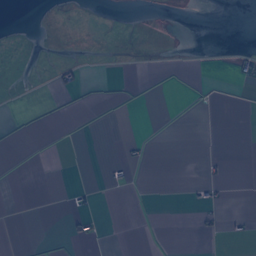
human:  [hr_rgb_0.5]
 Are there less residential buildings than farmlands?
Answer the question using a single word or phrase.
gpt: no

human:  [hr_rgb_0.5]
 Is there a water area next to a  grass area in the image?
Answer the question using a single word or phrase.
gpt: yes

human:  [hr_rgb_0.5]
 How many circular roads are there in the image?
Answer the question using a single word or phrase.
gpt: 0

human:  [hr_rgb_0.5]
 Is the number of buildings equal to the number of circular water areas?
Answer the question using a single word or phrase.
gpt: no

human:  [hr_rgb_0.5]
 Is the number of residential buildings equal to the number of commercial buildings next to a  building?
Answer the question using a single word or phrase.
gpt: no

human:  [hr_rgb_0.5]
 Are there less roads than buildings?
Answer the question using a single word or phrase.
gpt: yes

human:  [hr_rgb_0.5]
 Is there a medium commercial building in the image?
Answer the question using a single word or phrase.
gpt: no

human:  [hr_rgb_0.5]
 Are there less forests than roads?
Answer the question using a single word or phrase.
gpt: yes

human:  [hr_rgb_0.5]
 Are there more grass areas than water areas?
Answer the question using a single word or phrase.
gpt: yes

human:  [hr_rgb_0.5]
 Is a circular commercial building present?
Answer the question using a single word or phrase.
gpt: no

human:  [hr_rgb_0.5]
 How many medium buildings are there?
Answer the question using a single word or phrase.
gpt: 1

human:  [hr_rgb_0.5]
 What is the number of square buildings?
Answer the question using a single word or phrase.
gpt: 0

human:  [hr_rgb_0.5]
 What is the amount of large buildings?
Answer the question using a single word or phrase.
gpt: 0

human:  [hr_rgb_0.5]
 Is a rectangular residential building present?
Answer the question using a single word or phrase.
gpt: yes

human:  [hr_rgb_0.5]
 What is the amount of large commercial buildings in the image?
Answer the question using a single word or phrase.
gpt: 0

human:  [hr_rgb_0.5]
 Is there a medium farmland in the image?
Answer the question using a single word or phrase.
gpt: no

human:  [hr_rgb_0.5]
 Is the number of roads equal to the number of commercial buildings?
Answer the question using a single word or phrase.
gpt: no

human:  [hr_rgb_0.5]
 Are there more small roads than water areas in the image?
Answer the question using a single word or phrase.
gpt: yes

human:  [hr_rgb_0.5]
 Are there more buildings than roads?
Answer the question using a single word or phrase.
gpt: yes

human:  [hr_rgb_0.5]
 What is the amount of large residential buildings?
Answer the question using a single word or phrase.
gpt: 0

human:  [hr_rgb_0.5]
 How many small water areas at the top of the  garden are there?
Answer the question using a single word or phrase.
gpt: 0

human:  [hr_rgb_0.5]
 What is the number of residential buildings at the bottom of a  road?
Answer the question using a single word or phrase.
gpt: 43

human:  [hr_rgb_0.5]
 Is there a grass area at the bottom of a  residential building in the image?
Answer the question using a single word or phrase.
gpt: yes

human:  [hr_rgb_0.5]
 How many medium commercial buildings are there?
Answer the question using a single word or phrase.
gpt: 0

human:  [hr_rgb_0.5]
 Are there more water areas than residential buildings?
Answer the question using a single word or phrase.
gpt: no

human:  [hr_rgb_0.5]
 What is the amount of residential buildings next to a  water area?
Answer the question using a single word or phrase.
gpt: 21

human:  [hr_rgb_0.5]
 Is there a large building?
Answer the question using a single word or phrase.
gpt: no

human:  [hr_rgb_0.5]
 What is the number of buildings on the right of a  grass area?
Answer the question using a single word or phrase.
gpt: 44

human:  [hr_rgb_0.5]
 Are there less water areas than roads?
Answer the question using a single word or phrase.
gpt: yes

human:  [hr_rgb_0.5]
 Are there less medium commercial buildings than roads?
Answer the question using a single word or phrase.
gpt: yes

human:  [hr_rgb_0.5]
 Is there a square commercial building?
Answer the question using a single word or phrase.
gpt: no

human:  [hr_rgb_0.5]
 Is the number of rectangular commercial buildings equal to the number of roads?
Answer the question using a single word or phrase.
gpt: no

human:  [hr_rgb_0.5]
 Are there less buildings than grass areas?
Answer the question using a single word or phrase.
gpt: no

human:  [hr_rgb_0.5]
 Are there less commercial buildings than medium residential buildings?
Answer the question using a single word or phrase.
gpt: yes

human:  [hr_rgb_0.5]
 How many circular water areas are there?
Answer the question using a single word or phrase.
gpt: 0

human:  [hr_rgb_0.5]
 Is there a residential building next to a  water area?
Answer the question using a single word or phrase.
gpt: yes